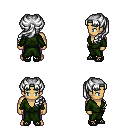
a pixel art fantasy rpg character, male body template, human, tanned skin, green robe, magenta pants, white princess hairstyle, ghillies, four views (front, back, left, right), 2x2 character sprite sheet, small pixel art, hard edges, no anti-aliasing